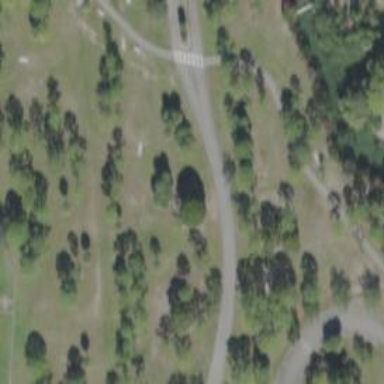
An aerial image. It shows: Disc golf hole.